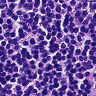
Metastatic tissue present: no